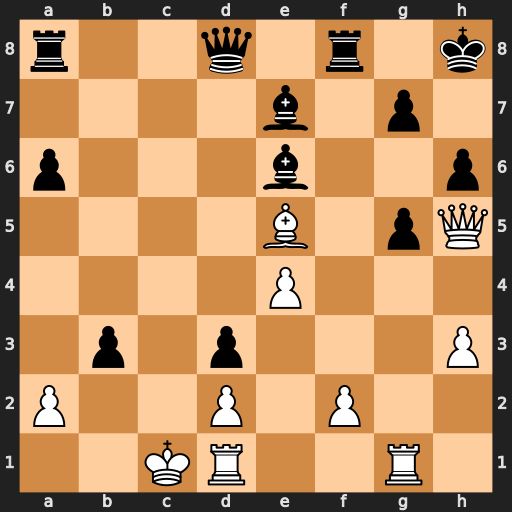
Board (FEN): r2q1r1k/4b1p1/p3b2p/4B1pQ/4P3/1p1p3P/P2P1P2/2KR2R1
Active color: w
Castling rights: -
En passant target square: -
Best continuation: Qxh6+ Kg8 Qxg7#